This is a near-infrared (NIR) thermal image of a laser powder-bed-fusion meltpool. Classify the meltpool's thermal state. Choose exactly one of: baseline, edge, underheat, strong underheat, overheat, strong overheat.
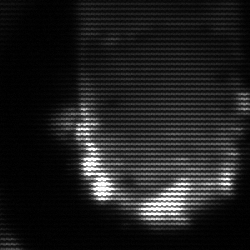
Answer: baseline